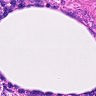
Metastatic tissue present: no